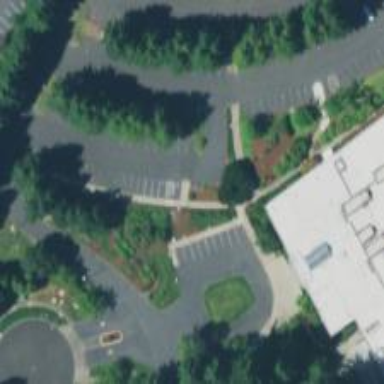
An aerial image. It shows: Parking space.